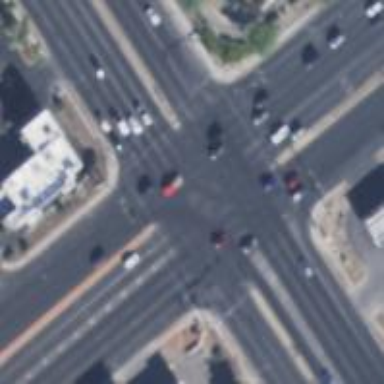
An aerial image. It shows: Marked road crossing.